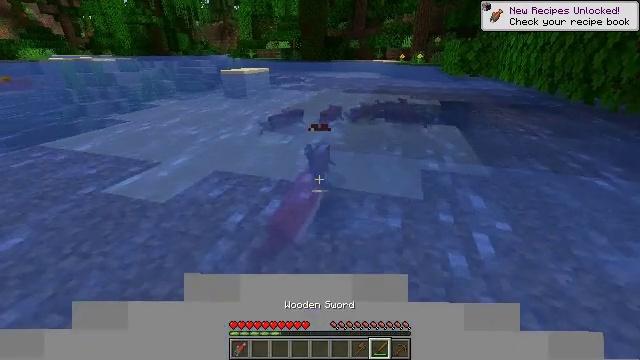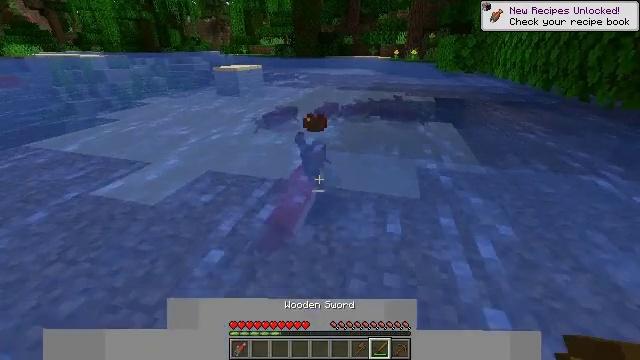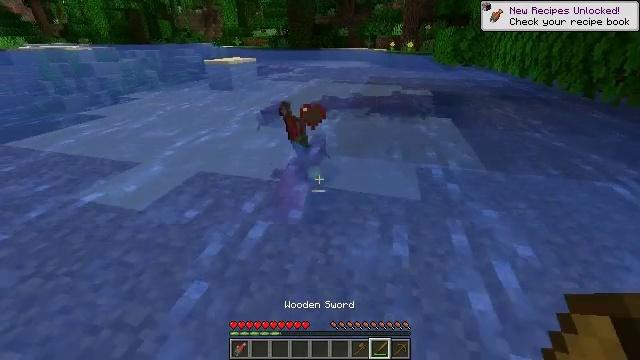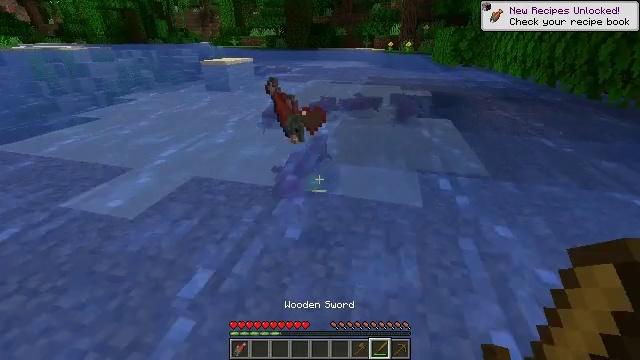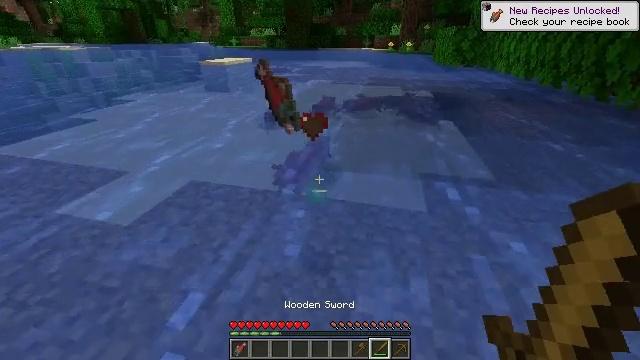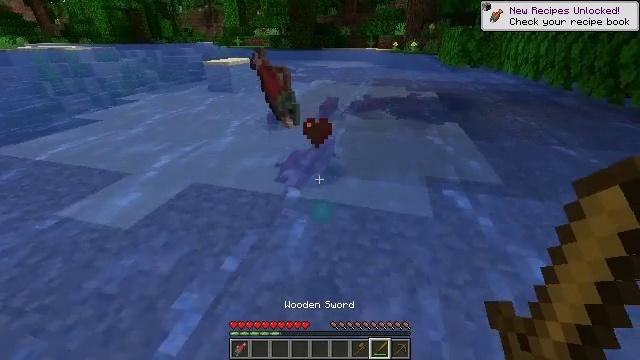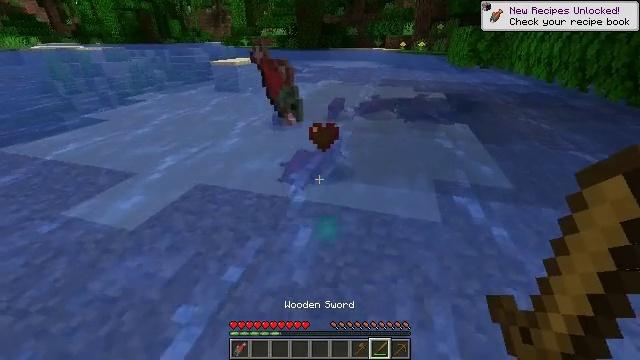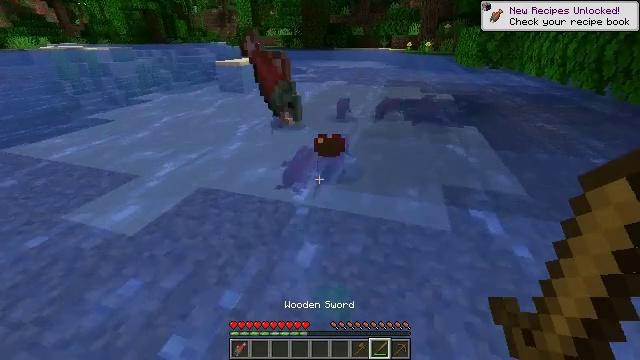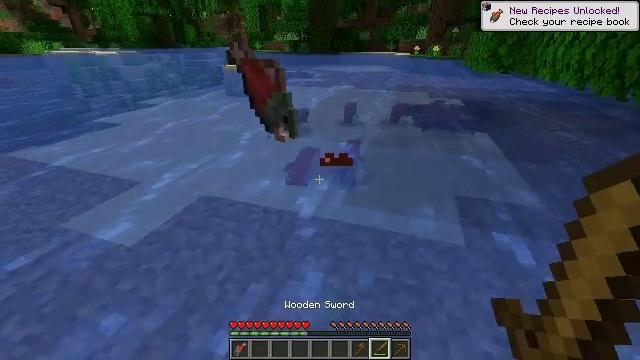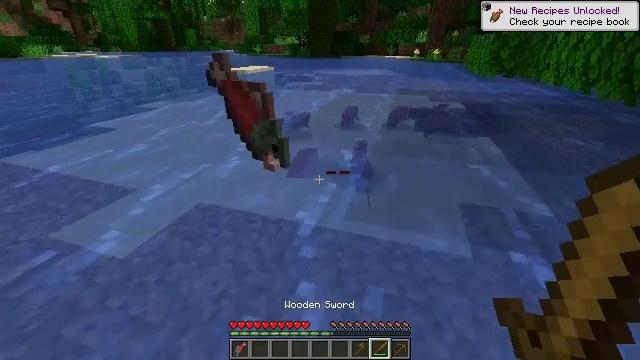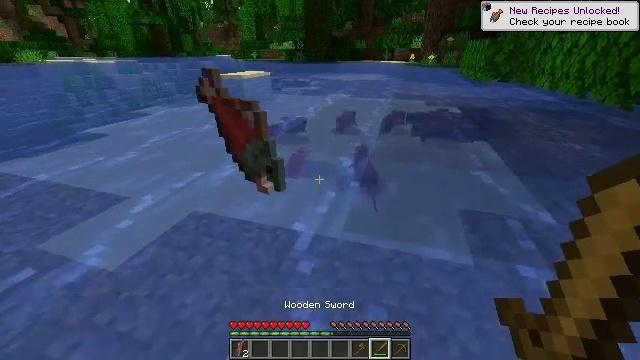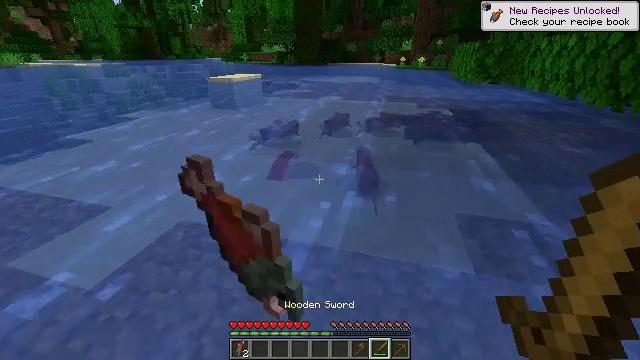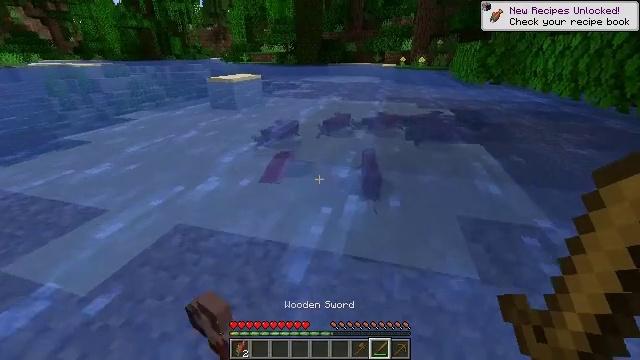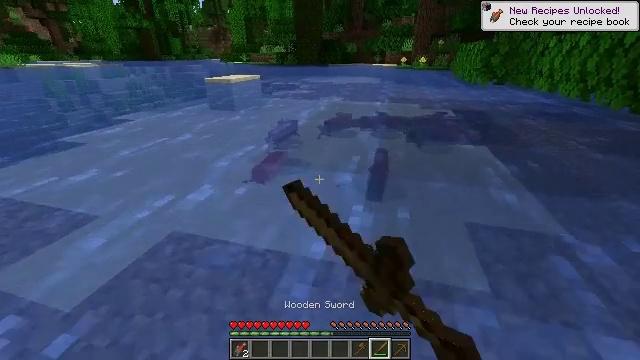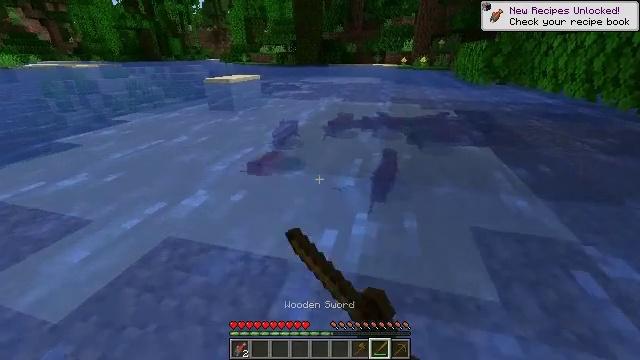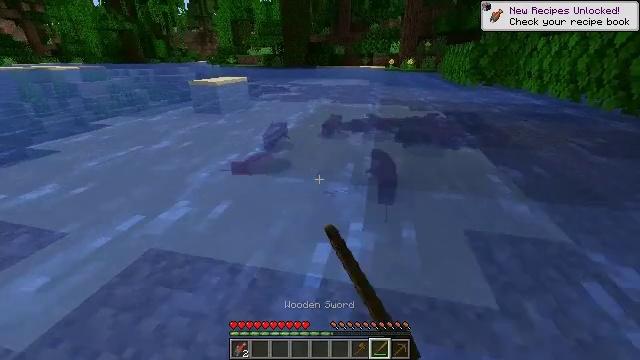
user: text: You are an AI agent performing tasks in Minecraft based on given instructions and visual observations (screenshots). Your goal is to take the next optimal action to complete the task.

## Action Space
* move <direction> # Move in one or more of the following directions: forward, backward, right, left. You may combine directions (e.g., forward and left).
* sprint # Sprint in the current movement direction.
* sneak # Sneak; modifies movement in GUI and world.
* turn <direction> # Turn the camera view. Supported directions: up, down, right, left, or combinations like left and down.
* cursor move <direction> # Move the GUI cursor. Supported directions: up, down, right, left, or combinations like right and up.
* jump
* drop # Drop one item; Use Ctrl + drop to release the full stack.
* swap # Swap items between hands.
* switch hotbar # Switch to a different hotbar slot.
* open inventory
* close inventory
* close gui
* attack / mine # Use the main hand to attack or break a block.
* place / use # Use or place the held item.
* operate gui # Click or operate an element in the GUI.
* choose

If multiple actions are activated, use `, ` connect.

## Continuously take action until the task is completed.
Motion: motion action
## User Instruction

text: Kill the salmon.
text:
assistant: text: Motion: move forward, turn right
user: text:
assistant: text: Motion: move forward, turn right and down
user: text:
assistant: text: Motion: move forward
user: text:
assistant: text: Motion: move forward
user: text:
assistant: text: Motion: move forward
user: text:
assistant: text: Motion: move forward, turn left
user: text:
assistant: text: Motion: move forward, turn left
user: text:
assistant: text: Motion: move forward, turn left
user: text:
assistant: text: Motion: move forward
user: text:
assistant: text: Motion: move forward
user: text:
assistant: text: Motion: move forward, turn right
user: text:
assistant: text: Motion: move forward, attack / mine
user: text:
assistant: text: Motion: move forward, attack / mine
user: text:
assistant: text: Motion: move forward, attack / mine
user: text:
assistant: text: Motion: move forward, turn right, attack / mine
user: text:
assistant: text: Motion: move forward, turn right
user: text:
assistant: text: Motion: move forward, turn right
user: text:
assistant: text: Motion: move forward, turn right
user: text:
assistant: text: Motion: move forward, turn right
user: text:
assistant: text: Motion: move forward, turn right
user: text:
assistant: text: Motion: move forward
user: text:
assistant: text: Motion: move forward
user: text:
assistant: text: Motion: move forward
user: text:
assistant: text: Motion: move forward
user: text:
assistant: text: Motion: move forward, turn left
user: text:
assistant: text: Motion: move forward, turn left and down
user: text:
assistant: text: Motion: move forward, turn left and down, attack / mine
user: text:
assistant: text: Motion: move forward, attack / mine
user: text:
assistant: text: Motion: move forward, attack / mine
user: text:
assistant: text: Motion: move forward